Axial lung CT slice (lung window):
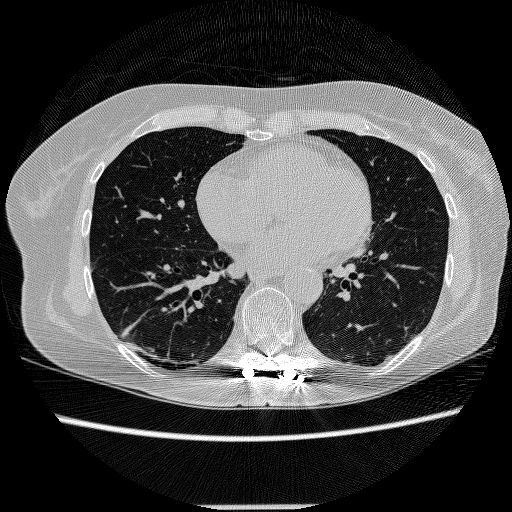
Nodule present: no